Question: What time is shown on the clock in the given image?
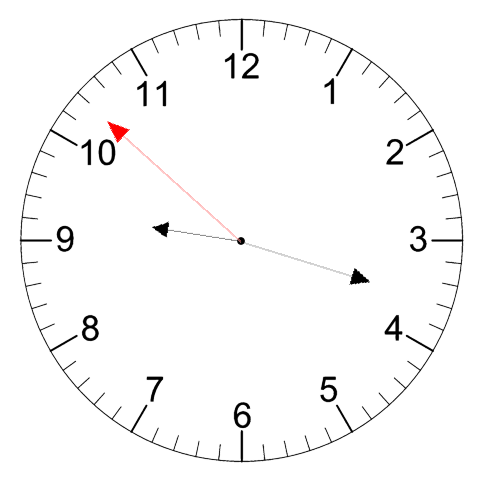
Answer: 09:17:52